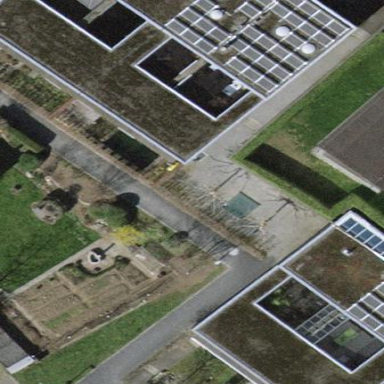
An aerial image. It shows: Terrace building.